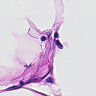
Metastatic tissue present: no